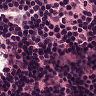
Metastatic tissue present: no